Field crop: maize
Growth stage: 2
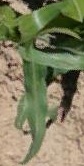
Species: maize